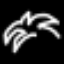
Label: palm tree